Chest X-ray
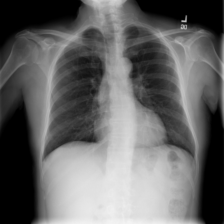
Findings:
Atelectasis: negative
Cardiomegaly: negative
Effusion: negative
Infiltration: positive
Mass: negative
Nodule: negative
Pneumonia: negative
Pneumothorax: negative
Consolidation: negative
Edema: negative
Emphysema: negative
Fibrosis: negative
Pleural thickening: negative
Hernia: negative